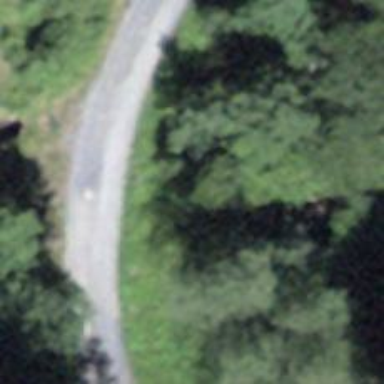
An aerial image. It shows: Culvert tunnel.